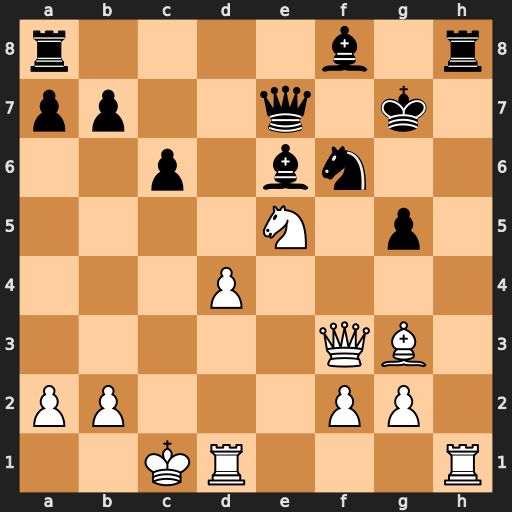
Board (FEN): r4b1r/pp2q1k1/2p1bn2/4N1p1/3P4/5QB1/PP3PP1/2KR3R
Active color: w
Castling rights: -
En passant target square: -
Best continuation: Rxh8 Kxh8 Ng6+ Kg7 Nxe7